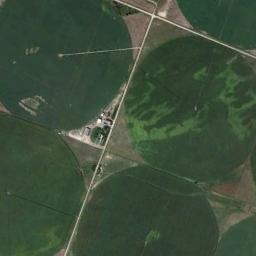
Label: circular_farmland